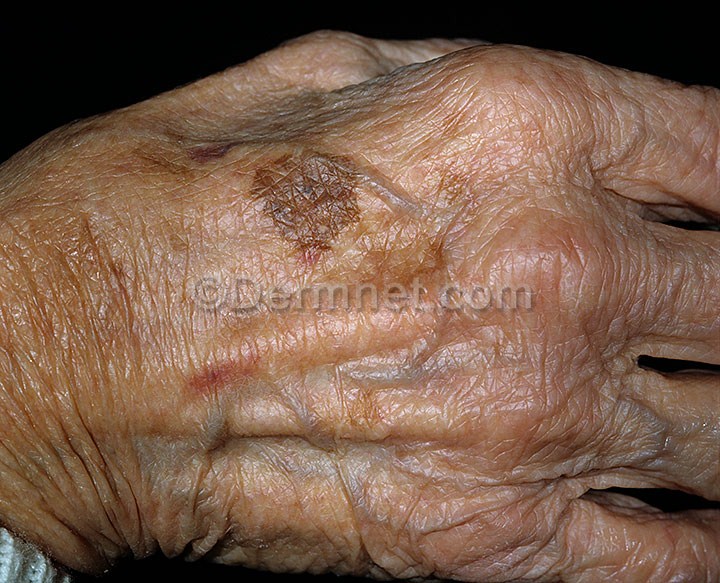
Disease: Light Diseases and Disorders of Pigmentation